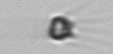
Label: Apedinella